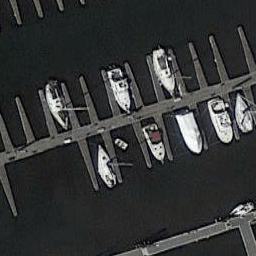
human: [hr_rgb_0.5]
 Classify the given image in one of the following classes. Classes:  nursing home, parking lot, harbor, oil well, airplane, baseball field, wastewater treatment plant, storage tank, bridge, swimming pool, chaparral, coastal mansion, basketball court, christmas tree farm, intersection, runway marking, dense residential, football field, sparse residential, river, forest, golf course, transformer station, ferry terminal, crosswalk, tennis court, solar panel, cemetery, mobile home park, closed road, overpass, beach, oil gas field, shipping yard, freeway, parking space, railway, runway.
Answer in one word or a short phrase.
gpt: harbor